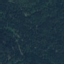
Land use / land cover: Forest